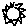
Label: sun